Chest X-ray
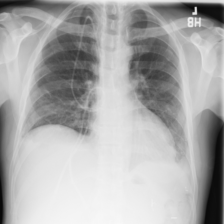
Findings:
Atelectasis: negative
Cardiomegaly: negative
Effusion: positive
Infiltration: negative
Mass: negative
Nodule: negative
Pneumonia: negative
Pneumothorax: negative
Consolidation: negative
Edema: negative
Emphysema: negative
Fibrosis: negative
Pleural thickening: negative
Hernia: negative